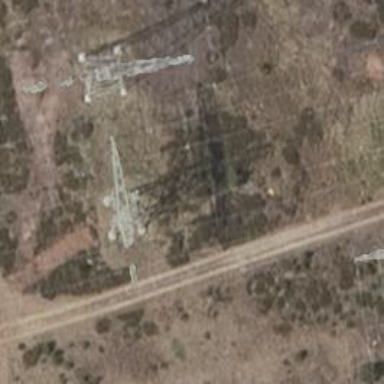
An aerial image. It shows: Power line with three cables.